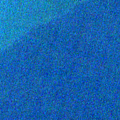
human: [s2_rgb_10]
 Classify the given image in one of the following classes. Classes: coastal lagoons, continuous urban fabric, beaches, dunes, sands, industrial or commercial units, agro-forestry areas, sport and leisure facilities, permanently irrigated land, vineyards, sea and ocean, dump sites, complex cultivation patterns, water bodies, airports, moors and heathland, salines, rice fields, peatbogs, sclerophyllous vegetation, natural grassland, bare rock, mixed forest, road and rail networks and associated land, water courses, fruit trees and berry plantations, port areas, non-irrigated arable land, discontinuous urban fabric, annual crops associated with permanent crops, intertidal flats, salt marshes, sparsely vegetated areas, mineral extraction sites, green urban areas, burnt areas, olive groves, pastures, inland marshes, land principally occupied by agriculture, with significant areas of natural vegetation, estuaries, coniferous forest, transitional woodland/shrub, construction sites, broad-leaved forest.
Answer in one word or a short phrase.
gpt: sea and ocean